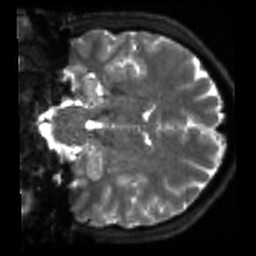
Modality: sbref
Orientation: coronal
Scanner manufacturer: siemens
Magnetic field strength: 3 T
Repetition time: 4 s
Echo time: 0.0594 s